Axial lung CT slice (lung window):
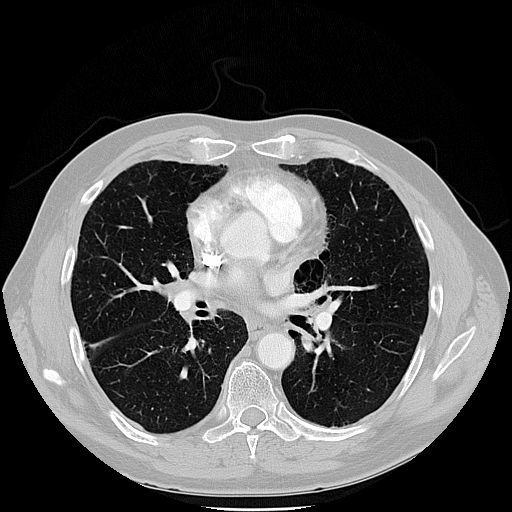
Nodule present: no